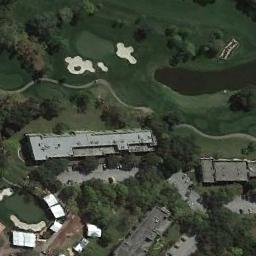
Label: golf_course